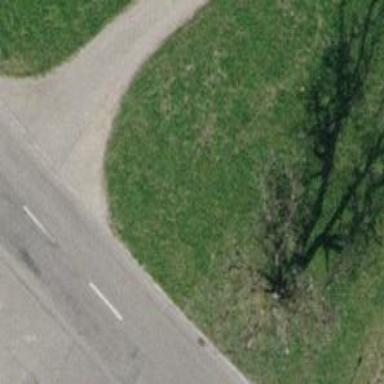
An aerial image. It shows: Guidepost providing information.